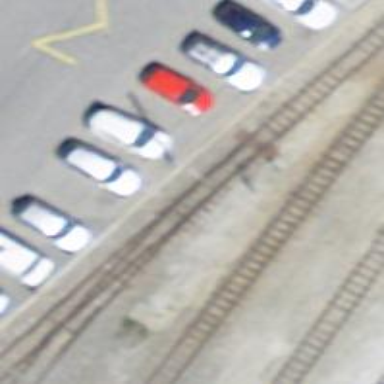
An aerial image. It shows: Narrow-gauge railway yard with electrified tracks using contact line.